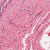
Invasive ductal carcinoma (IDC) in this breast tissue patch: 0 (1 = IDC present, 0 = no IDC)